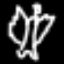
Label: angel